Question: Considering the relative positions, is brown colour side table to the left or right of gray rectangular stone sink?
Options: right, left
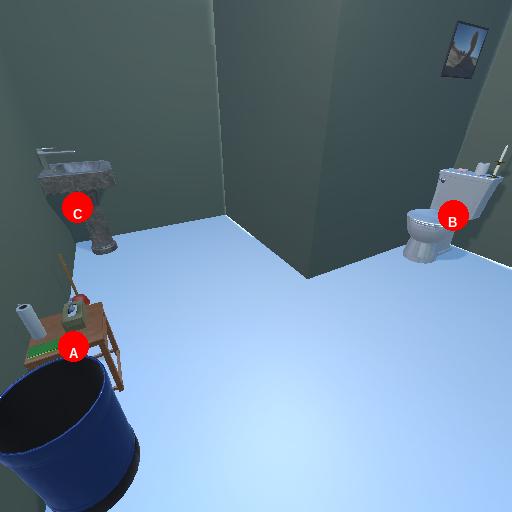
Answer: right